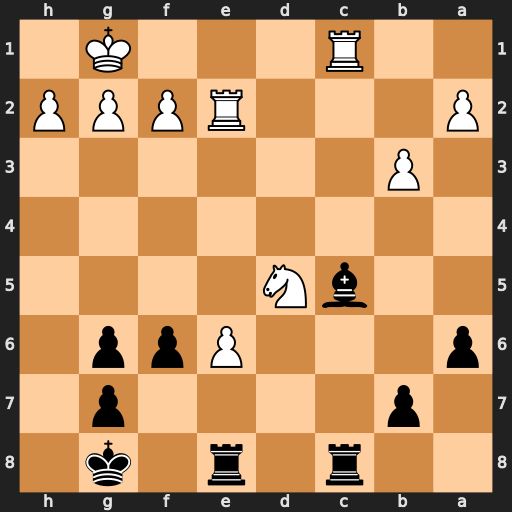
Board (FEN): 2r1r1k1/1p4p1/p3Ppp1/2bN4/8/1P6/P3RPPP/2R3K1
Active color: b
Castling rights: -
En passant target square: -
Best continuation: Bxf2+ Kxf2 Rxc1